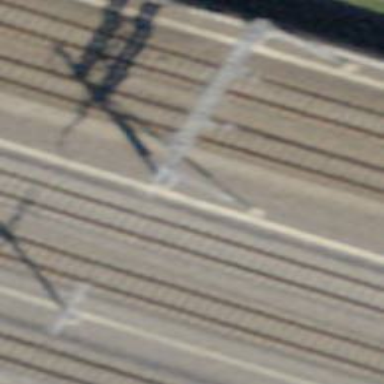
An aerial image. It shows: Single-track railway with electrified contact lines.